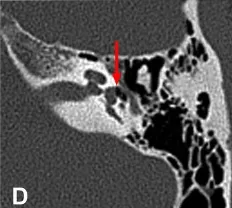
High resolution temporal bone CT images of the normal and abnormal stapes footplate as well as intraoperative images of the hypermobile stapes footplate. (D) Traditional axial image of the left temporal bone with bone windows shows the cochlea, internal auditory canal, vestibule, middle ear. Red arrow shows the position of the membranous stapes footplate providing the interface between the vestibule and middle ear. Same image as seen in this figure. Using the "invert" function. Note the ease in comparing the air in the middle ear (white) to the fluid-filled vestibule (gray). Red arrow shows the position of the membranous stapes footplate providing the interface between the vestibule and middle ear.
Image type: radiology (ct)